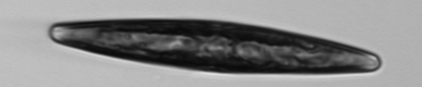
Label: Pleurosigma